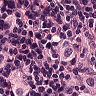
Metastatic tissue present: yes